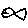
Label: fish